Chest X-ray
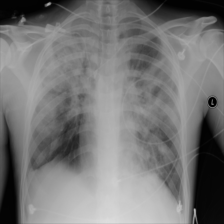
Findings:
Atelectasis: negative
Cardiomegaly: negative
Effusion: negative
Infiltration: positive
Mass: negative
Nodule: negative
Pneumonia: negative
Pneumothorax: negative
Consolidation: negative
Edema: negative
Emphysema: negative
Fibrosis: negative
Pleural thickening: negative
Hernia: negative